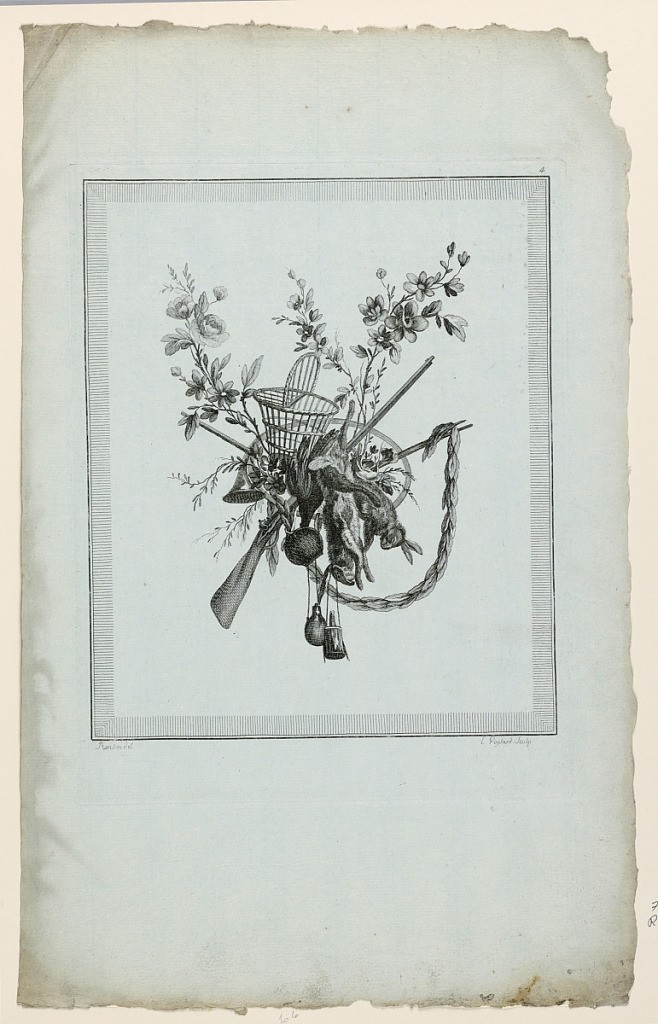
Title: Trophy with Implements of the Hunt, Plate 4 from "Suite de Trophées de chasse," Suite VI
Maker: Etienne Claude Voysard, French, 1746 - 1812
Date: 1778
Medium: Engraving on paper
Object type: Print
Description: Dead rabbits and a gun, with other implements of the chase and flower garlands form a trophy. Below, engraver's and designer's names. From: "Suite de Trophées de chasse," suite VI, planche 4.